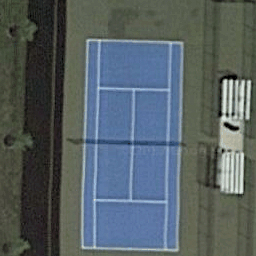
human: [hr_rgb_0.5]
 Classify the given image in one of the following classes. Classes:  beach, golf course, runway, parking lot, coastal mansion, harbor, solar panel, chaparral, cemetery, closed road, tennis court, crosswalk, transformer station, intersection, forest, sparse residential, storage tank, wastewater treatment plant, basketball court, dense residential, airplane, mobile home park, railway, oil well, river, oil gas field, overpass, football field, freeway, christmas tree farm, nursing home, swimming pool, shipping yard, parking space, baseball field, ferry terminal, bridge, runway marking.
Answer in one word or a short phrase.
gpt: tennis court